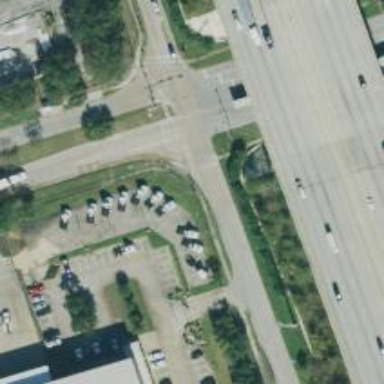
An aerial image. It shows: Secondary road with frontage road.